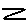
Label: zigzag